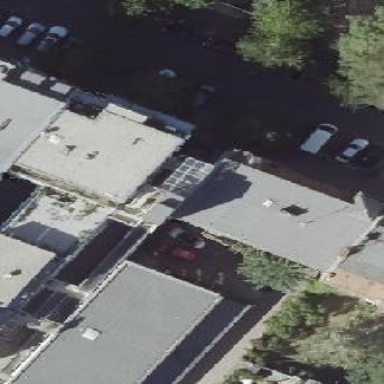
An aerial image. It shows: Residential building with distinctive double saltbox roof shape.